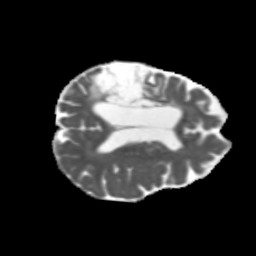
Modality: MD
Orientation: axial
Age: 63
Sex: female
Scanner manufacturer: siemens
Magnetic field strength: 3 T
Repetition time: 5.47 s
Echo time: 0.0854 s